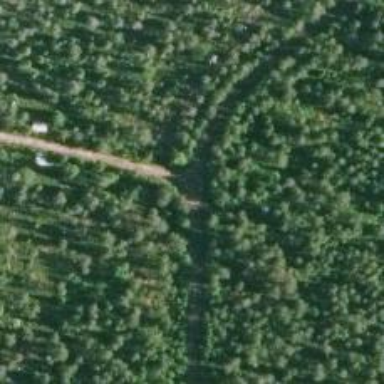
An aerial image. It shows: Track road with grade4 tracktype.